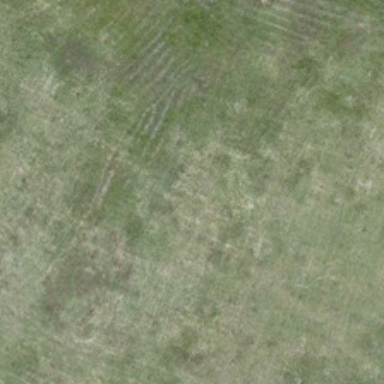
It is a piece of green meadow .